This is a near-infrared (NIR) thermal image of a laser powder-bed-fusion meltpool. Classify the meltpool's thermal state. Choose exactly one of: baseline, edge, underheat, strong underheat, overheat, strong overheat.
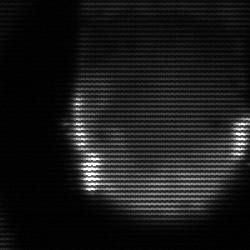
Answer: edge